Question: Count the number of objects in the diagram.
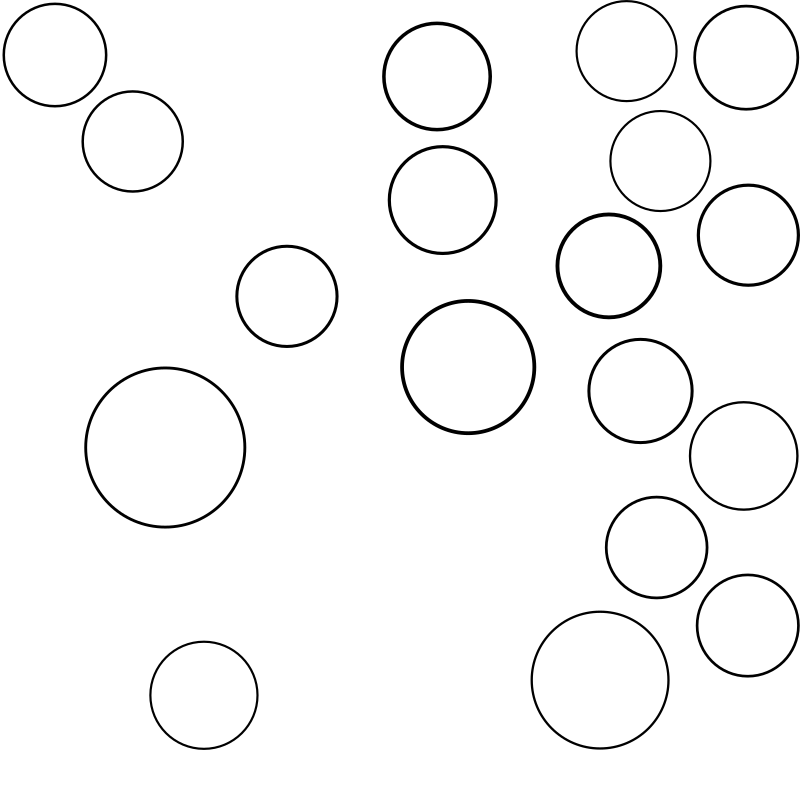
Answer: 18